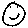
Label: smiley face